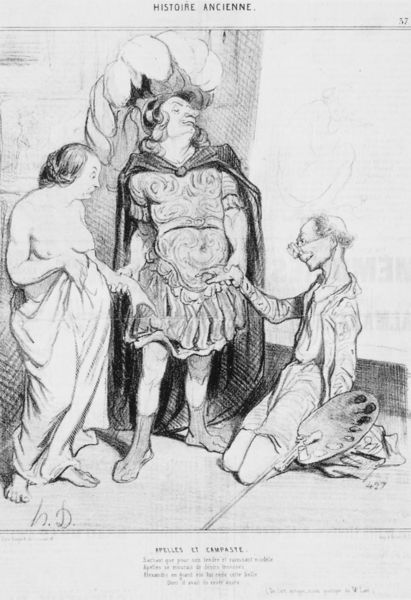
Titel: Appeles und Campaste
Künstler: Honoré Daumier
Schlagwörter: akt, mann, nackt, umhang, frankreich, frau, hut, nase, zeichnung, alt, federn, hände, drei, brüste, man, farben, grafik, französisch, karikatur, maler, panzer, künstler, brille, soldat, bleistift, kunst, palette, rüstung, römer, arrogant, brustpanzer, harnisch, purpur, hogarth, eingebildet, kunsz